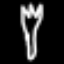
Label: fork